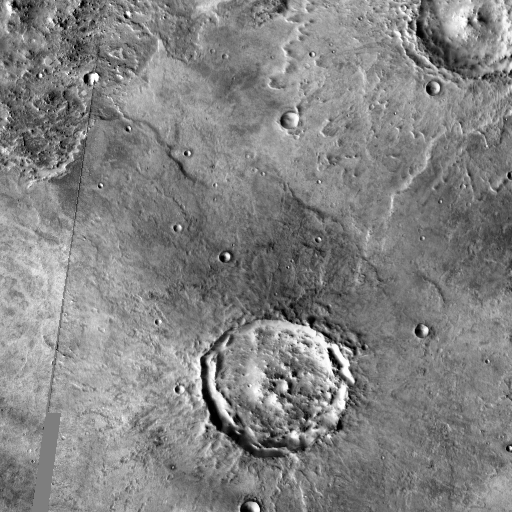
Crater classes present: Background, Other, Layered